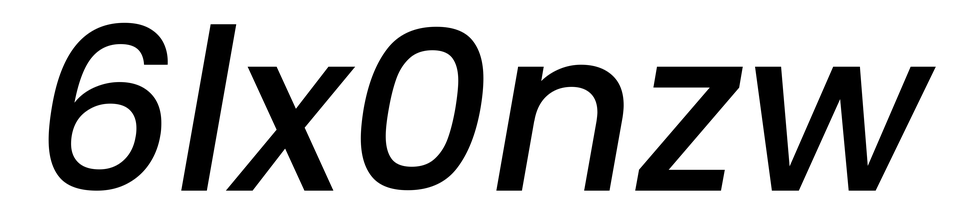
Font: Poppins-MediumItalic